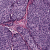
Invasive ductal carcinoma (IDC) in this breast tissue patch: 0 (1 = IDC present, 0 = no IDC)